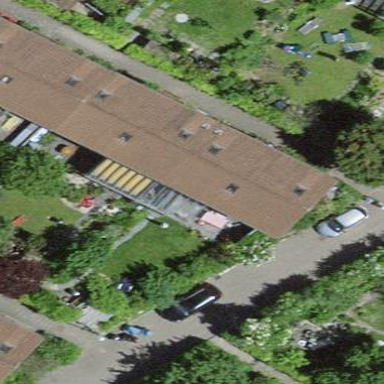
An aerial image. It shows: Terrace building.